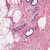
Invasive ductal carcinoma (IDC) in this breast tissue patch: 0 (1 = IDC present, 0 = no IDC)